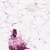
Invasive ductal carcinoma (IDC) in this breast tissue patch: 0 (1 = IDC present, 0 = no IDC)